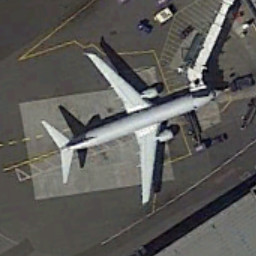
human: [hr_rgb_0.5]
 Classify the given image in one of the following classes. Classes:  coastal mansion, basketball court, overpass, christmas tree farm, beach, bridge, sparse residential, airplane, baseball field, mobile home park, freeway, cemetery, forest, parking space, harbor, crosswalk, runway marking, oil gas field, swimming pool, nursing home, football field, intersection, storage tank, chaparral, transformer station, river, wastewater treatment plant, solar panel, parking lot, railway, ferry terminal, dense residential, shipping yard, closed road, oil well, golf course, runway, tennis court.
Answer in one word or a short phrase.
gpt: airplane